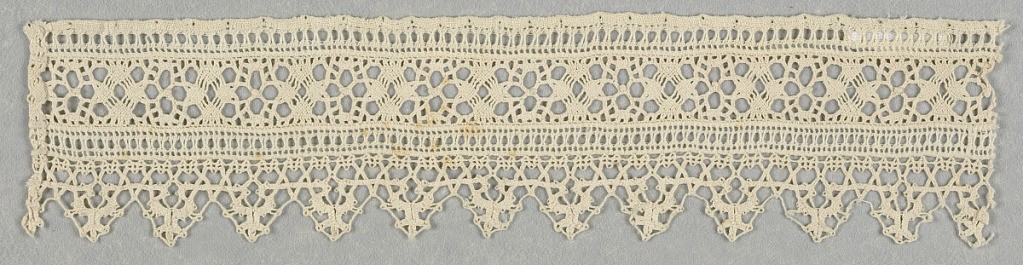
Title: Fragment
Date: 16th–17th century
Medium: linen Technique: bobbin lace, continuous braid-like
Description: Band fragment with triangular tab edge attached to a wide band of lozenge shapes.